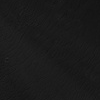
Atmospheric dust classification: not_dusty